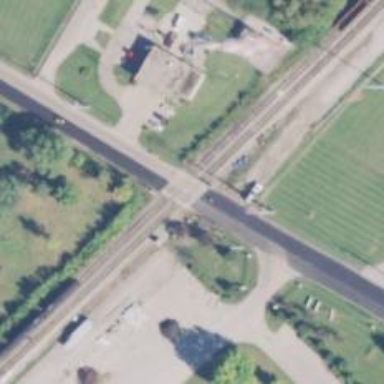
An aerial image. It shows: Level crossing along the railway.